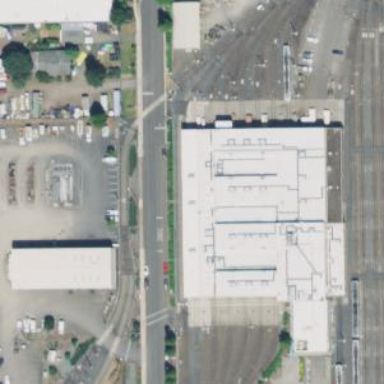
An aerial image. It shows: Building used as railway workshop.